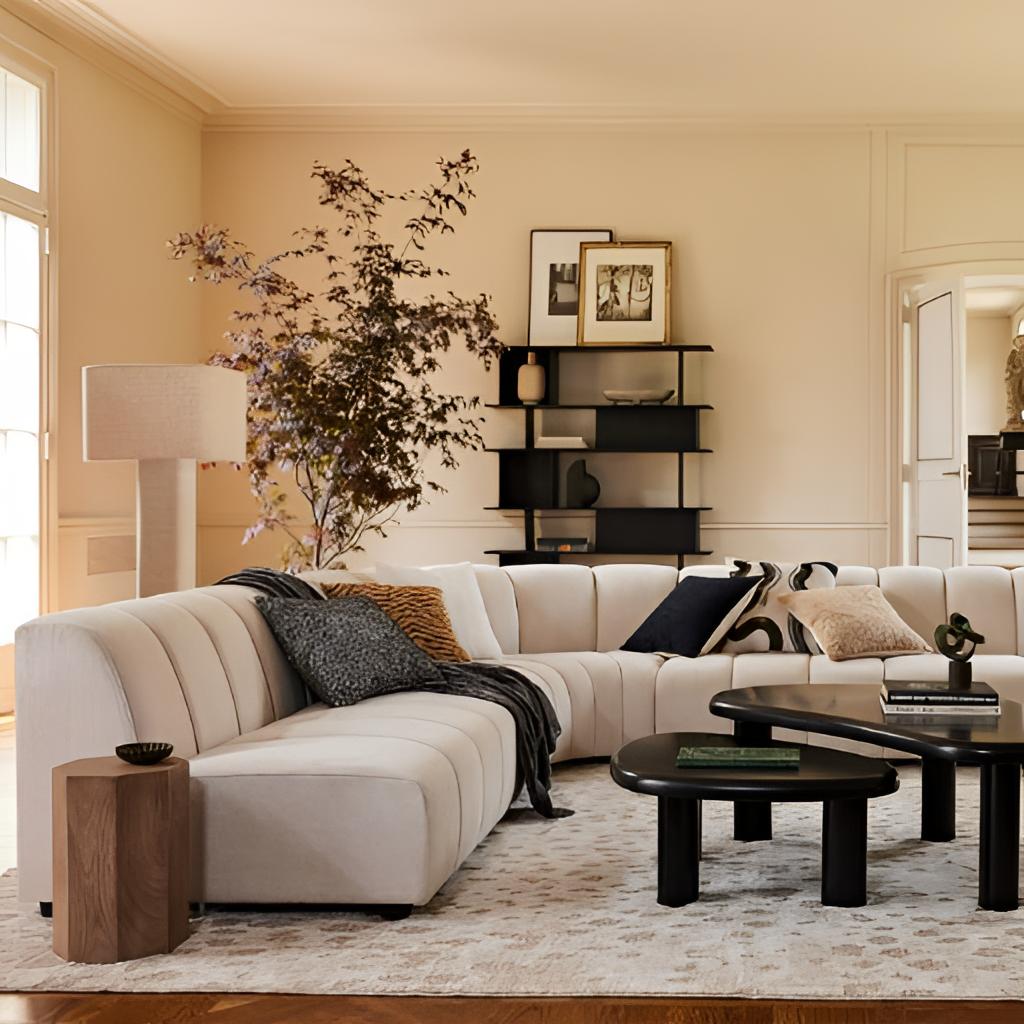
living room, beige fabric sectional sofa, contemporary, wood flooring, with parquet pattern, paint wallpaper, with solid pattern